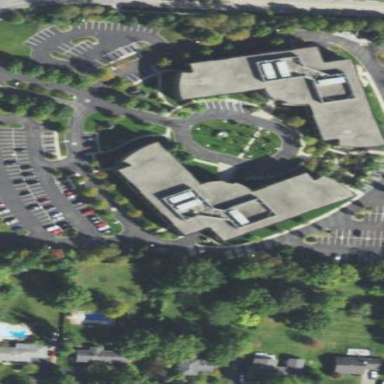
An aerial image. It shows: Office building.